Aerial crown-view tile of a tropical tree (Barro Colorado Island, Panama), acquired 20250217:
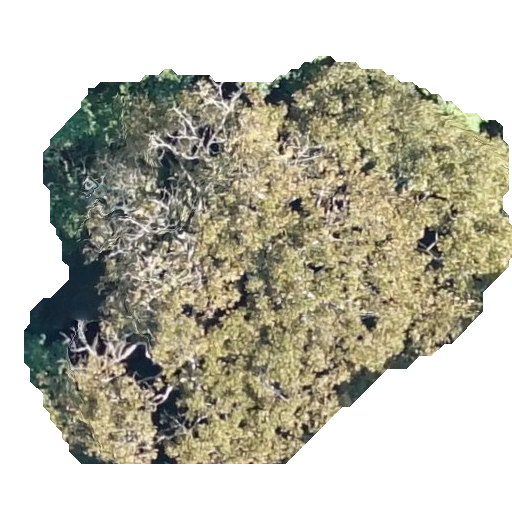
Species: Dipteryx oleifera
GBIF accepted scientific name: Dipteryx oleifera
Crown area: 223.555 m²